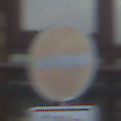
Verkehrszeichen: VerbotDerEinfahrt
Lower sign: BesondereFahrzeugeUndTransportgueter13
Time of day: MorningAfternoon
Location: Outdoor (Urban)
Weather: Overcast
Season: NotSpecified
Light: Natural